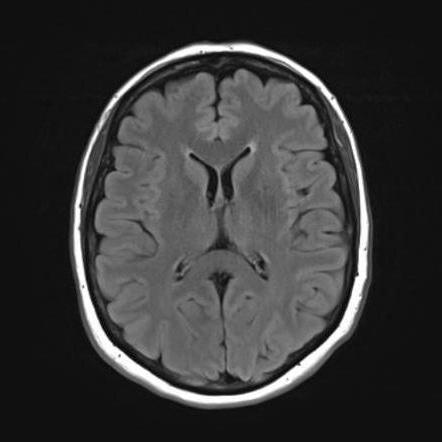
Label: notumor